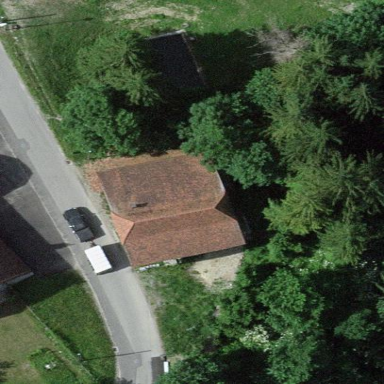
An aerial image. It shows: Barn with half-hipped roof. The roof is oriented across the structure.